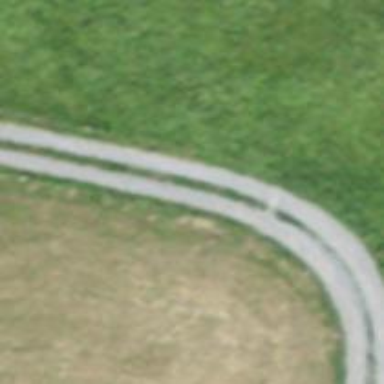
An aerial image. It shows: Driveway leading to service road.